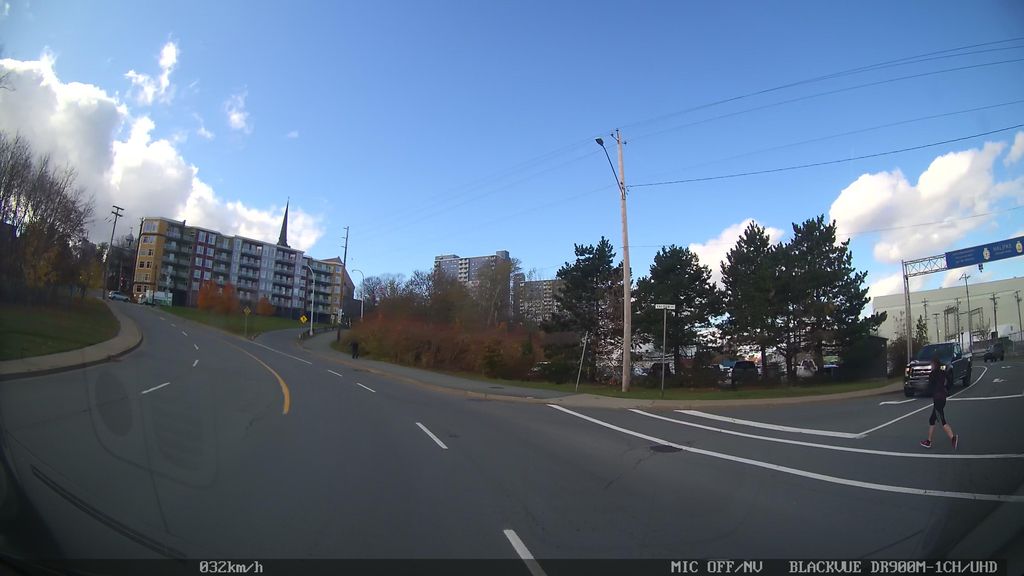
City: halifax